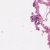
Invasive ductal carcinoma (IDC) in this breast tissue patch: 0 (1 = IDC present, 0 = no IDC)